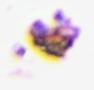
Label: Detritus